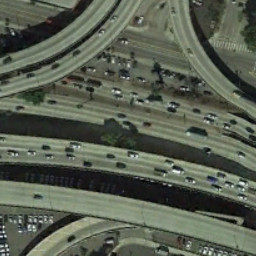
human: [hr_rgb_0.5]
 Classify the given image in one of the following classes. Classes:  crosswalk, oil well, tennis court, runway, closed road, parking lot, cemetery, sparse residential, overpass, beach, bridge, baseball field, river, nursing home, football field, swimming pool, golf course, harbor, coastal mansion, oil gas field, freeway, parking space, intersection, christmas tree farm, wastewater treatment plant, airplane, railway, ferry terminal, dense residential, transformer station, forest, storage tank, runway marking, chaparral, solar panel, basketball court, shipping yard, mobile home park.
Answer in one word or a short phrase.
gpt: overpass